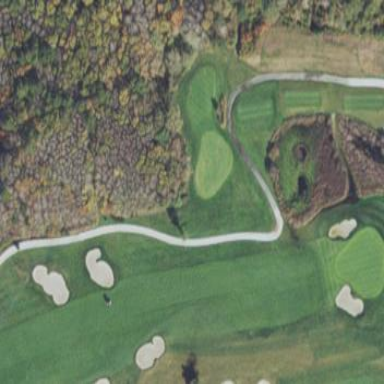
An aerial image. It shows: Grassy area designated as golf fairway.